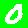
Digit: 0